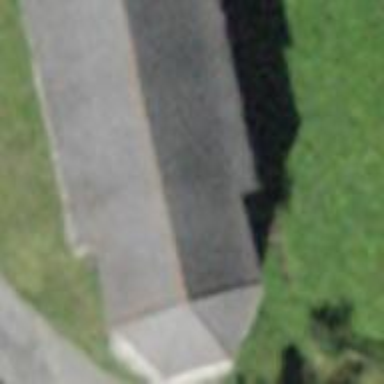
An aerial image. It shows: Church which is place of worship.